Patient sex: M
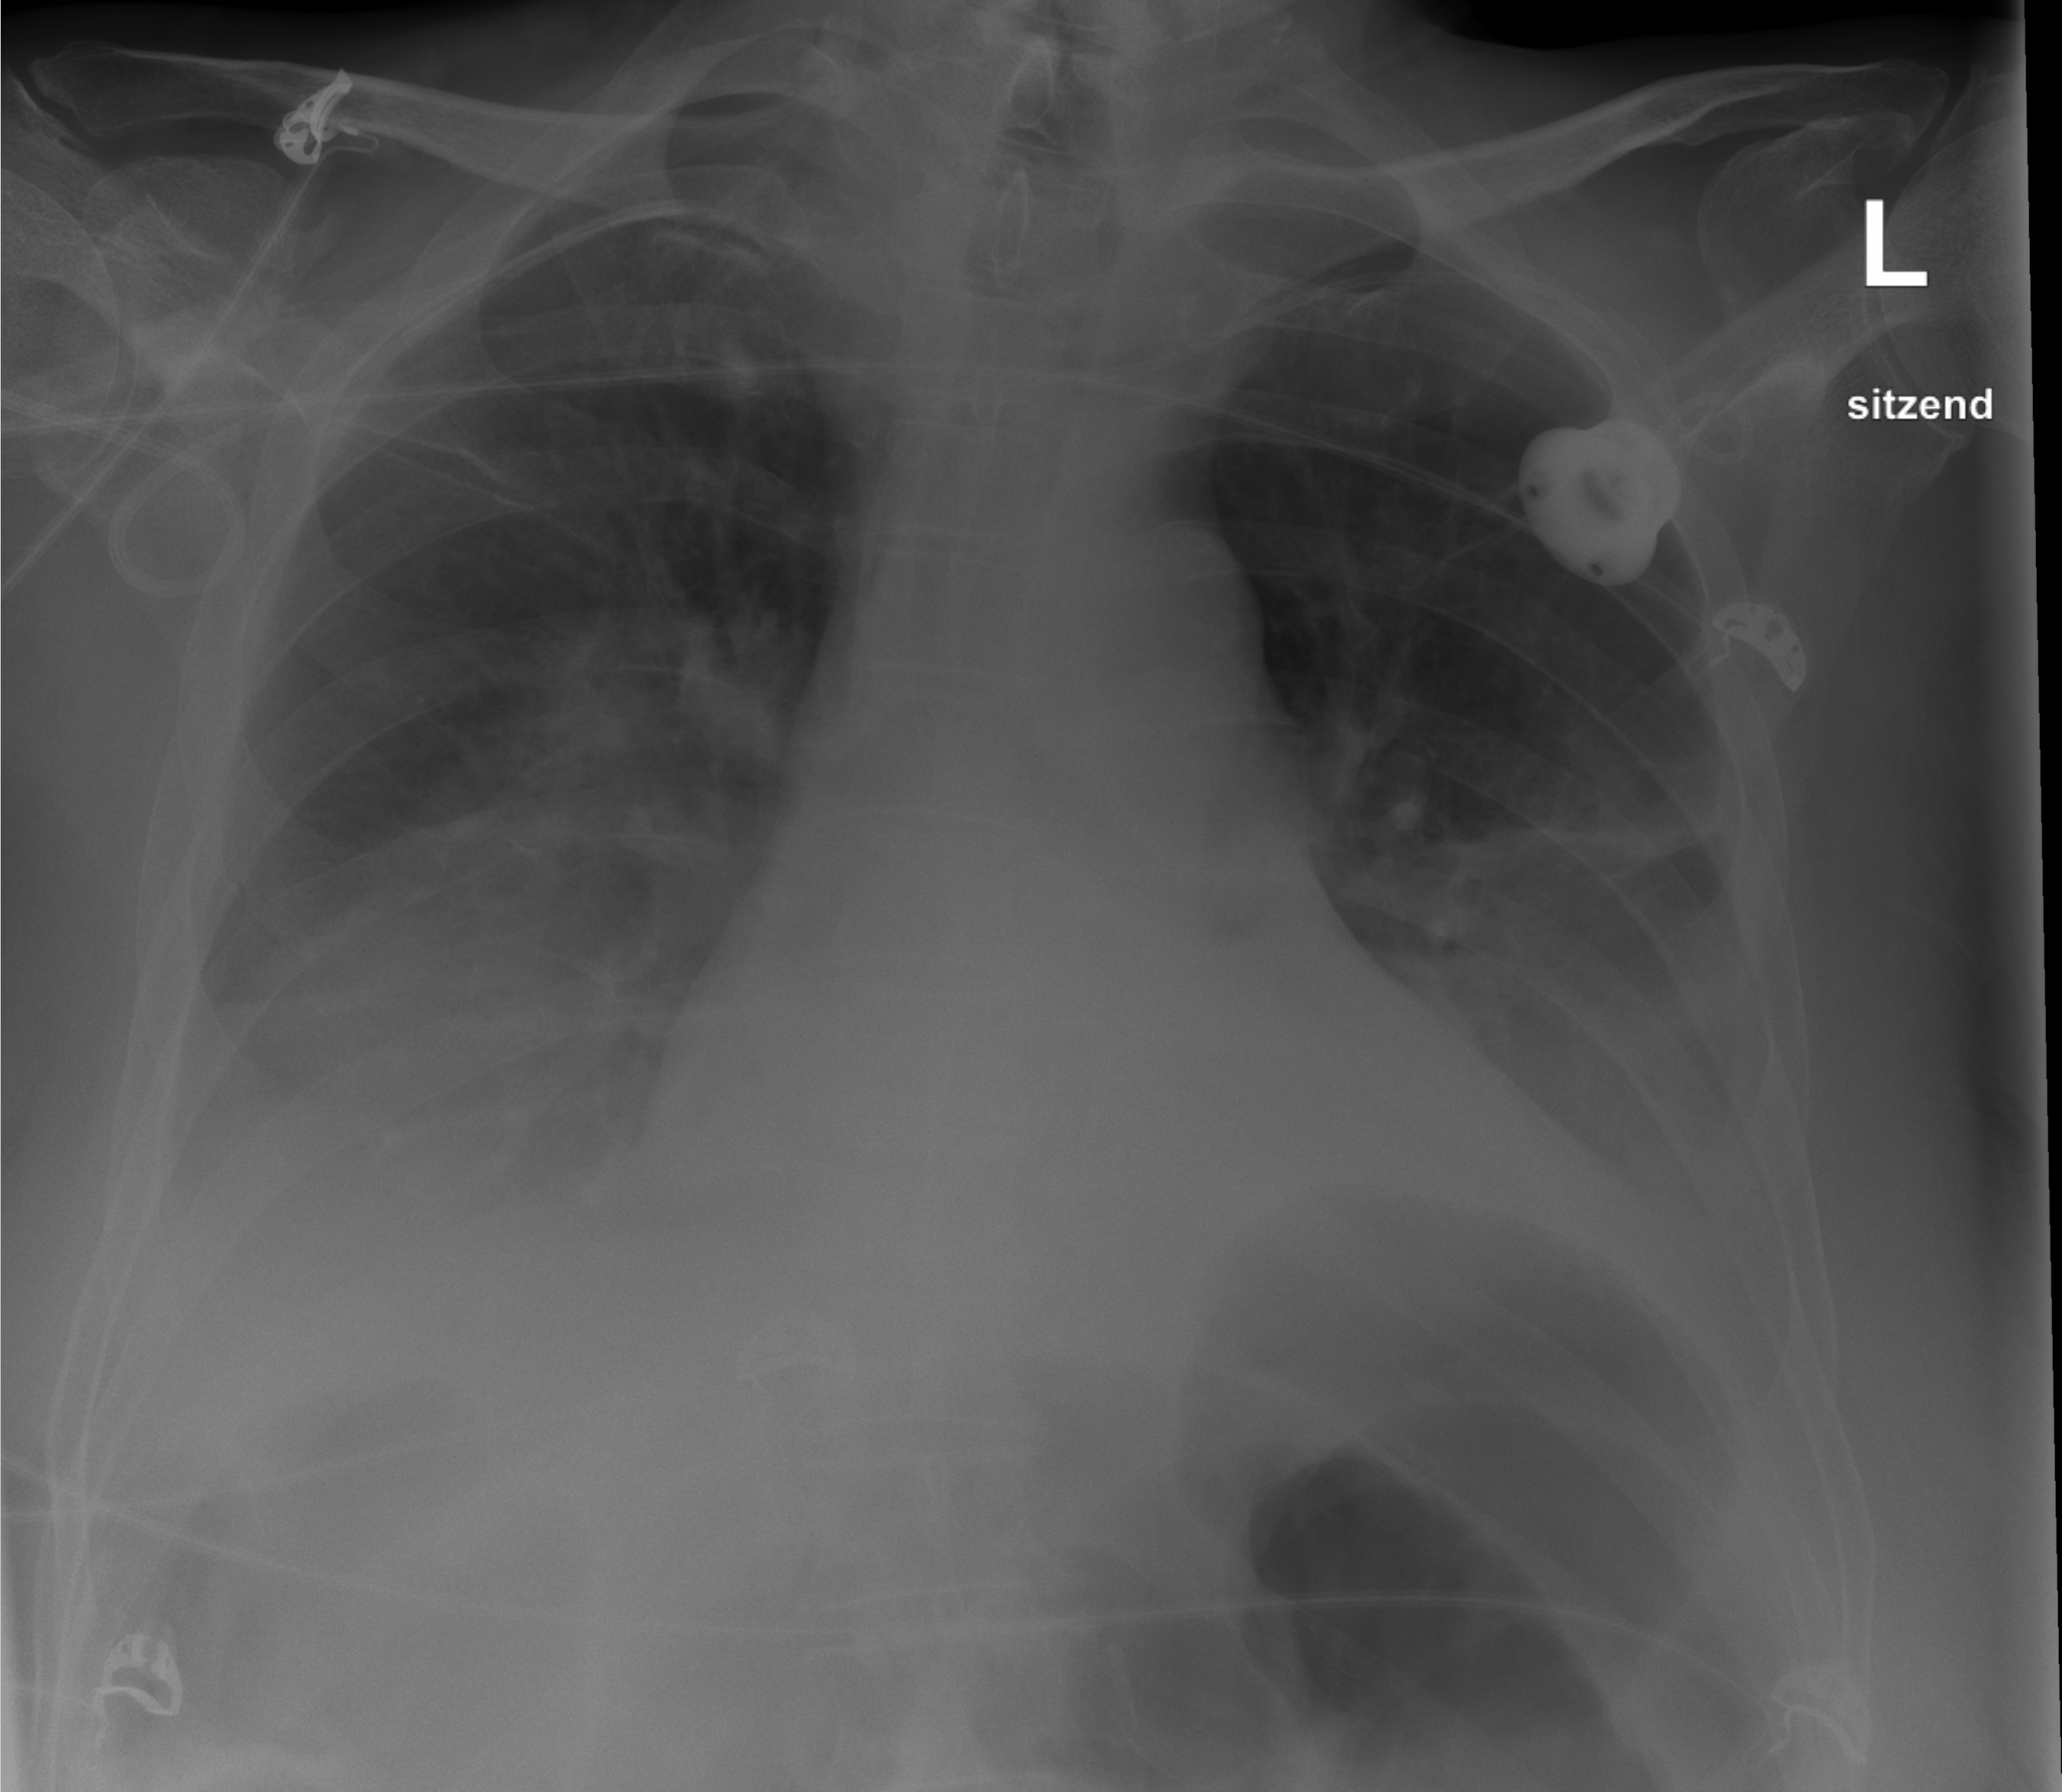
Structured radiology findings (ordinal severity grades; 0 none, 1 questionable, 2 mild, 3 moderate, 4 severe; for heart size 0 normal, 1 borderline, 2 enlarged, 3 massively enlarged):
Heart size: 1
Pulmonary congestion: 0
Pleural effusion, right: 3
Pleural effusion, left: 2
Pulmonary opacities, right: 0
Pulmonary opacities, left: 0
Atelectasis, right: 3
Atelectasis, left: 2